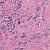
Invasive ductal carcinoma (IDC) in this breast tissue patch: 1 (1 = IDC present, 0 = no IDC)